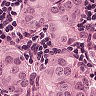
Metastatic tissue present: yes